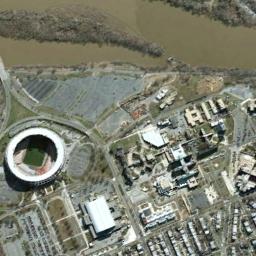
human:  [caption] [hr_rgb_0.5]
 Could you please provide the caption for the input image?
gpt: The circular stadium is built on a concrete floor next to the residential area .

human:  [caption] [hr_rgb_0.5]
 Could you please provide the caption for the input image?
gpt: There are many buildings of different shapes and sizes next to the stadium .

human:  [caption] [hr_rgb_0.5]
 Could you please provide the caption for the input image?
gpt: The stadium is next to some buildings and a river .

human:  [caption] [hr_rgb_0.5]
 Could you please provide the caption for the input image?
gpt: The stadium has a blue roof on two sides .

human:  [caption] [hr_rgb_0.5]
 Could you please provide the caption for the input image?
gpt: There are some buildings and a river beside the stadium .